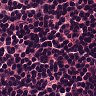
Metastatic tissue present: no